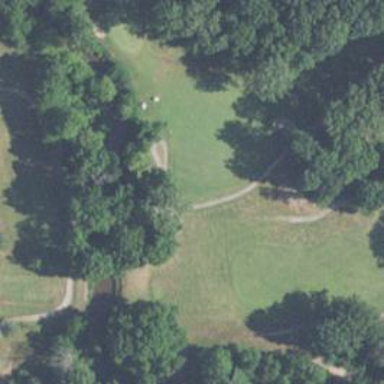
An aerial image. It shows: View of golf hole.